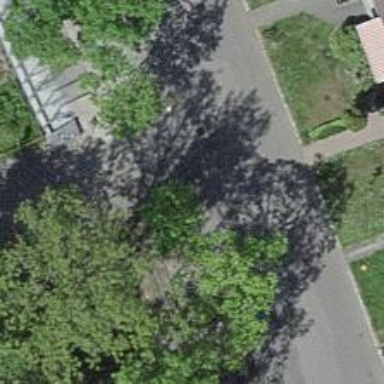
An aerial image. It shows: Asphalt sidewalk along the footway.